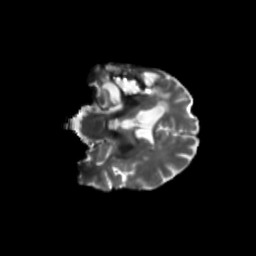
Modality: T2w
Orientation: coronal
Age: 53
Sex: male
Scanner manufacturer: siemens
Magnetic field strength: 3 T
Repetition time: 5.25 s
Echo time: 0.08 s